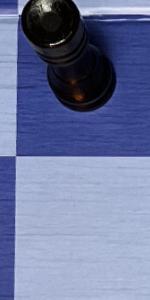
Label: Empty